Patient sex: M
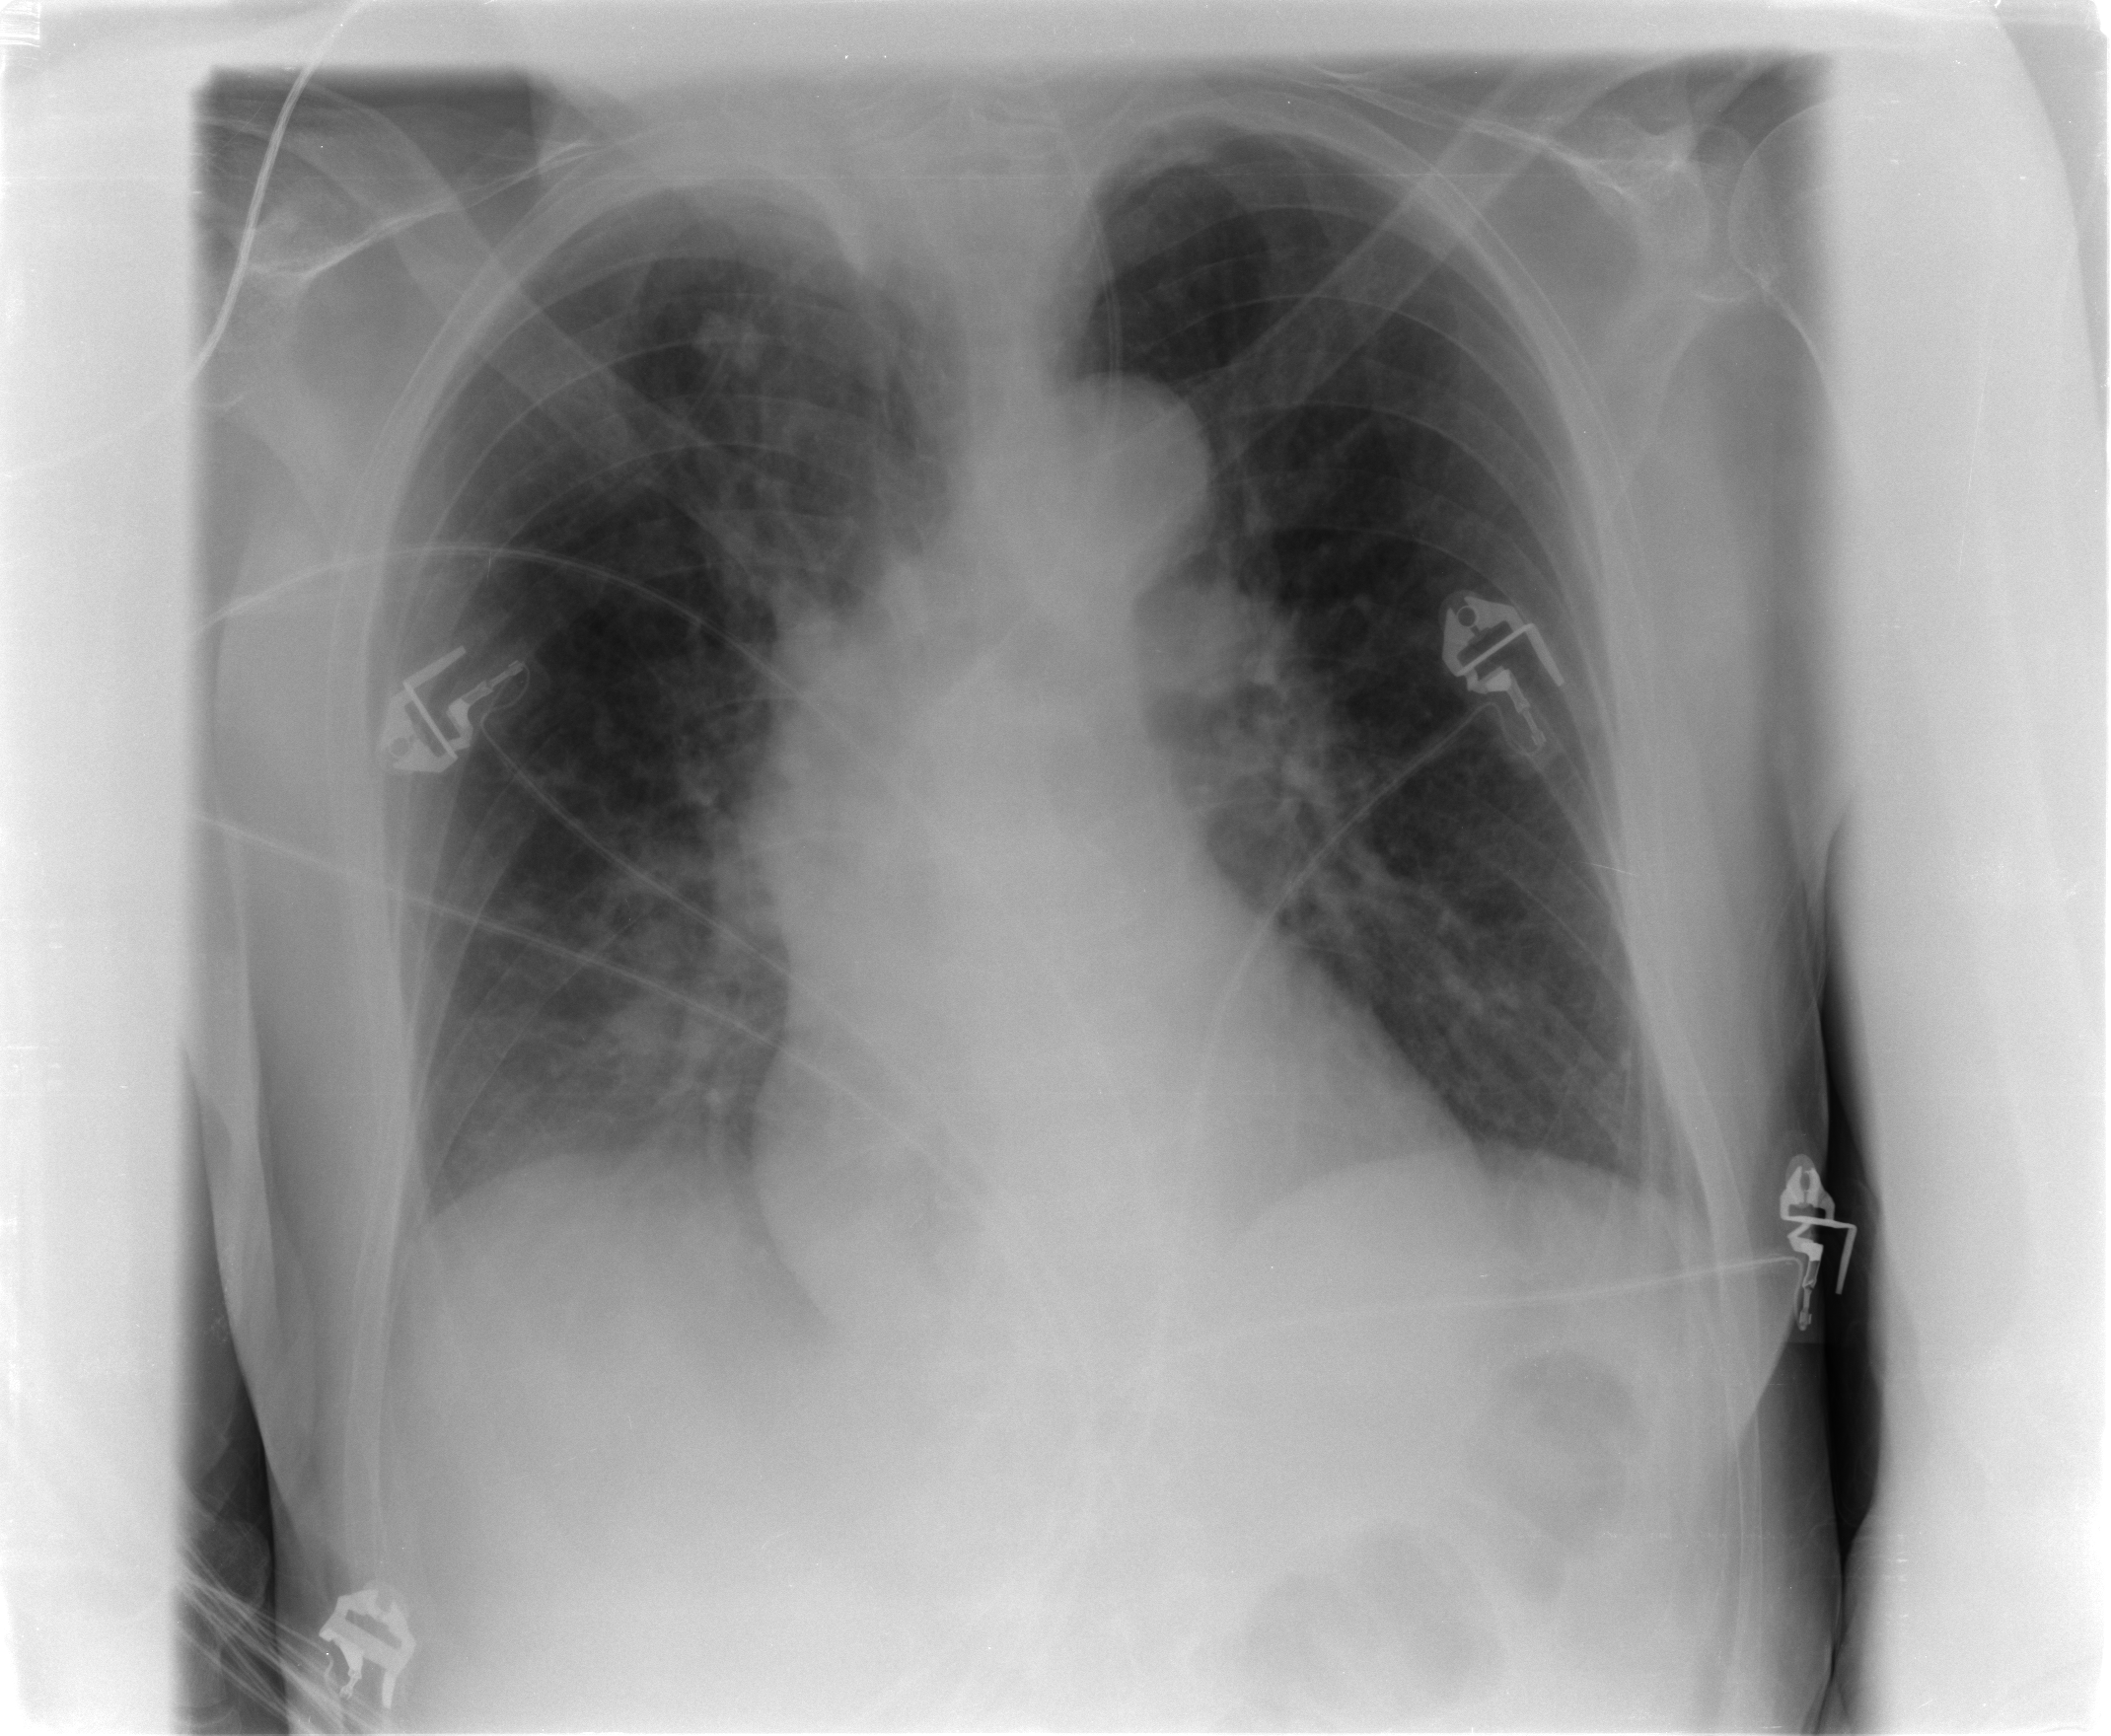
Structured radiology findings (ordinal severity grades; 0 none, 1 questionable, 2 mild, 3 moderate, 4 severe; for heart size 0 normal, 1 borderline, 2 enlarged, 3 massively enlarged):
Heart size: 1
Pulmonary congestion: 2
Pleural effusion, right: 0
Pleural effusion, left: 0
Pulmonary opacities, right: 2
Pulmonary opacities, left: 1
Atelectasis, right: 2
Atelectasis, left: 2